Question: I'm using an iframe:
'''
<iframe
width="100%"
height="100%"
frameBorder="0"
title="Spline 3D Animation"
allowTransparency={true}
style={{ backgroundColor: "transparent" }}
src="https://my.spline.design/portfolio-fe0fd4b29cba7bfea175804f995a9f8a/">
</iframe>
'''
The console shows:
'''
Warning: React does not recognize the 'allowTransparency' prop on a DOM element. If you intentionally want it to appear in the DOM as a custom attribute, spell it as lowercase 'allowtransparency' instead. If you accidentally passed it from a parent component, remove it from the DOM element.
'''
React version: ^17.0.2
Link to code example:
The entire code for this is here <URL>
## The current behavior

## The expected behavior
I expect the black background to be transparent
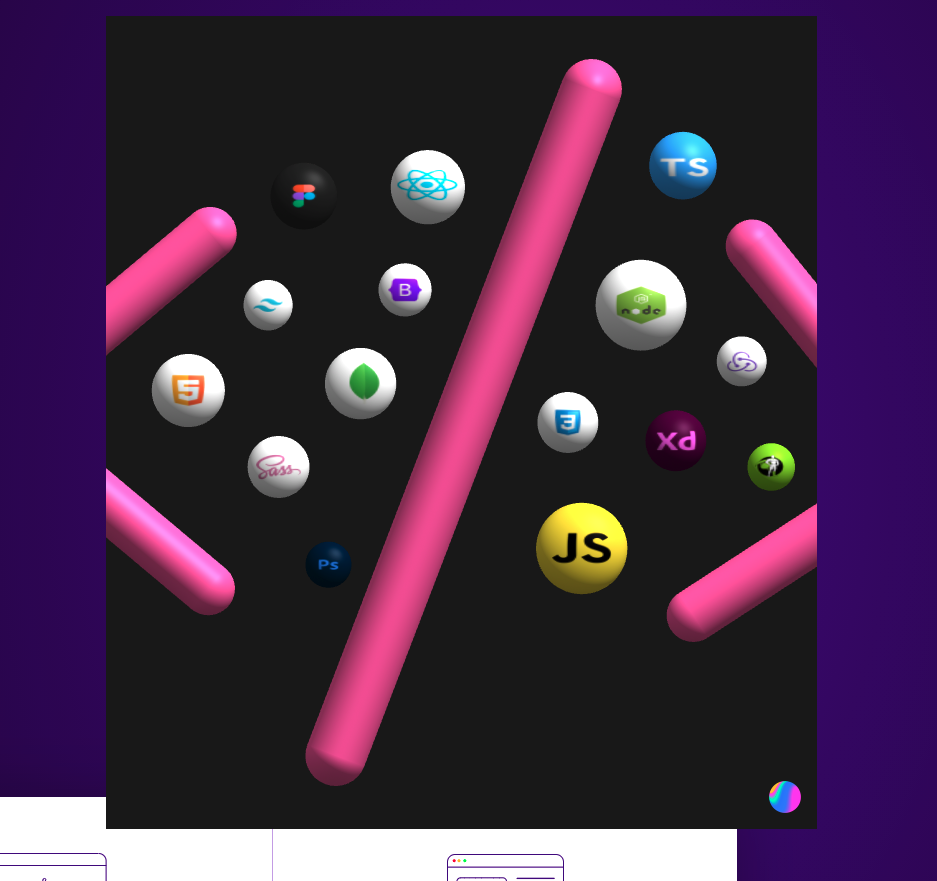
Answer: If 'allowtransparency', or 'allowTransparency' or anything doesn't work, you still can try with CSS.
'''
iframe {
background-color: transparent;
}
'''